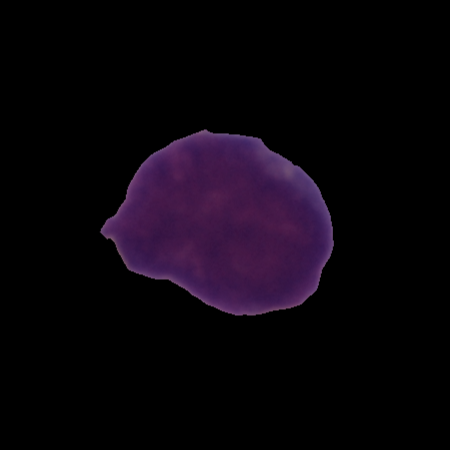
Label: cancer